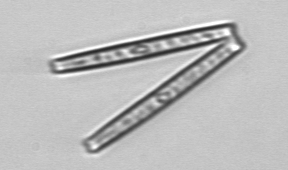
Label: Thalassionema